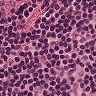
Metastatic tissue present: no